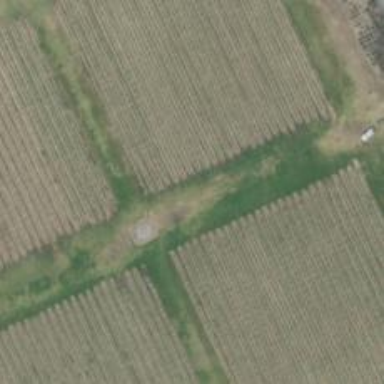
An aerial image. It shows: Agricultural area marked by row of trees.